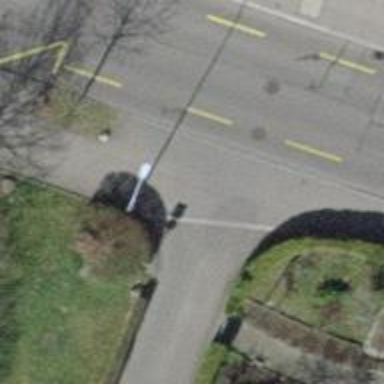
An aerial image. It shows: Table-style traffic calming feature.